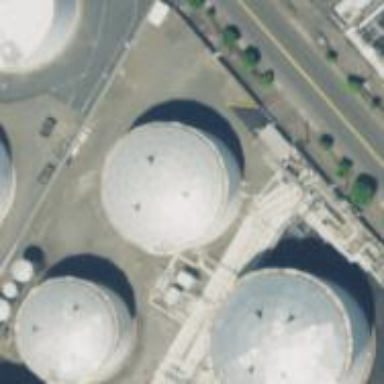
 man-made structure designed for storing gases."